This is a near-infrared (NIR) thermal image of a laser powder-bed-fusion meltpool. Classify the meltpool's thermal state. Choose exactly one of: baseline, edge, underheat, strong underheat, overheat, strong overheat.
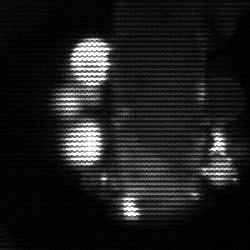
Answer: strong underheat